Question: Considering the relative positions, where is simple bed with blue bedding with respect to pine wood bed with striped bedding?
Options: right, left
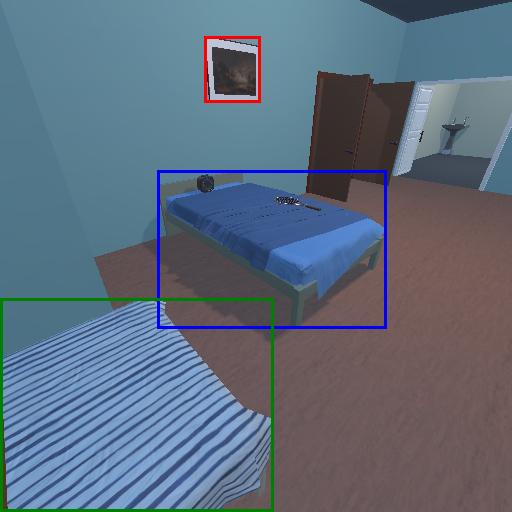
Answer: right